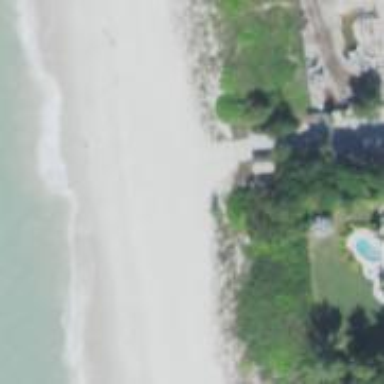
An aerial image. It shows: Scenic beach with natural beauty.